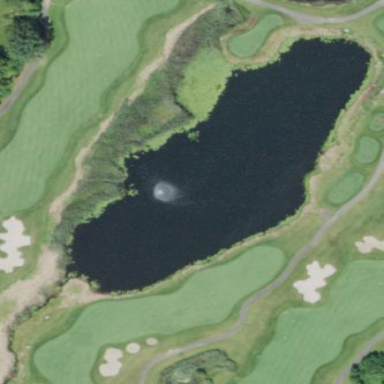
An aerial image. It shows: Water hazard on golf course. The hazard is natural water feature.